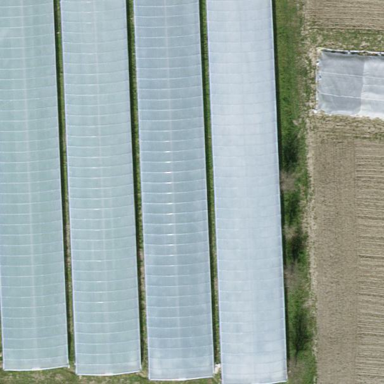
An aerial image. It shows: Greenhouse.